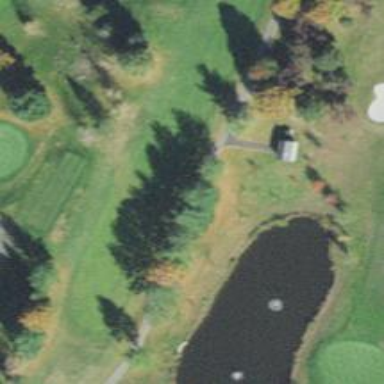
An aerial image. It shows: Grassy area designated as golf fairway.